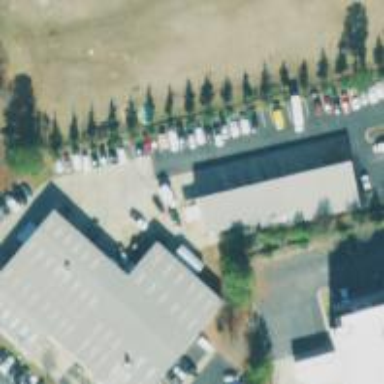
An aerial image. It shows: Building housing car shop.